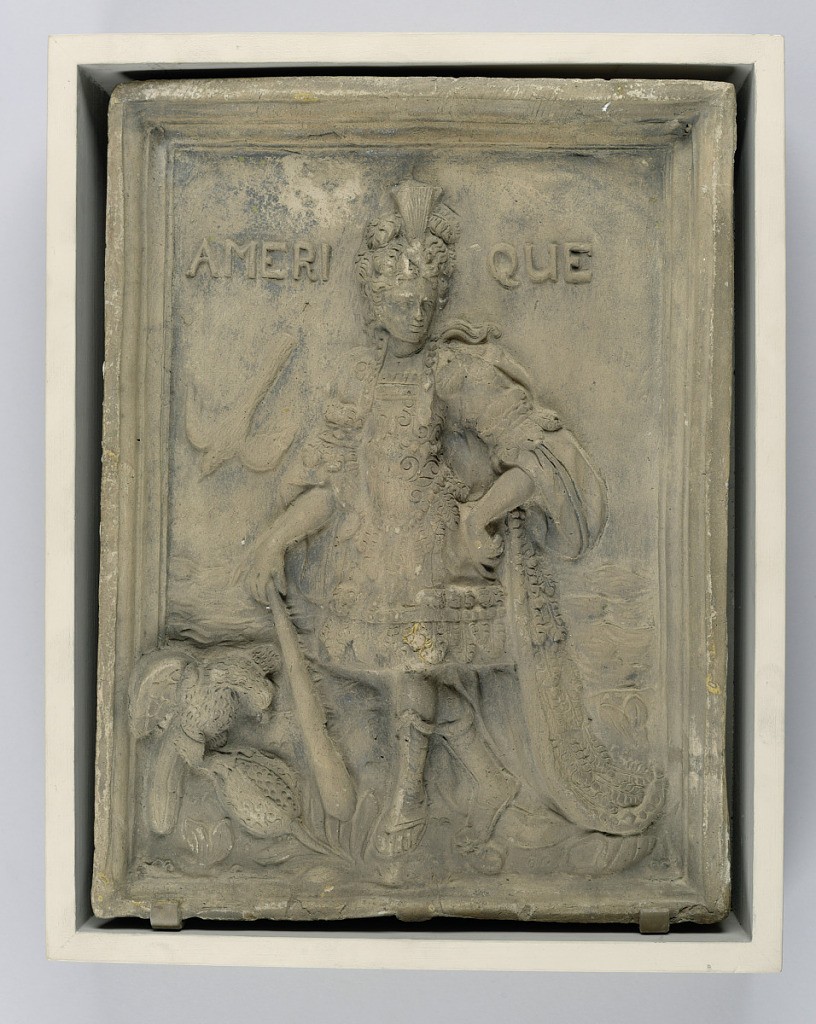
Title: Amerique
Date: late 17th century
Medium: Terracotta
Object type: Stove Tile
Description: Allegorical figure of America; relief figure in regal attire, with feather cap and aigrette, holding a club; attributes: two macaws and tropical fruit.